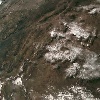
Label: land